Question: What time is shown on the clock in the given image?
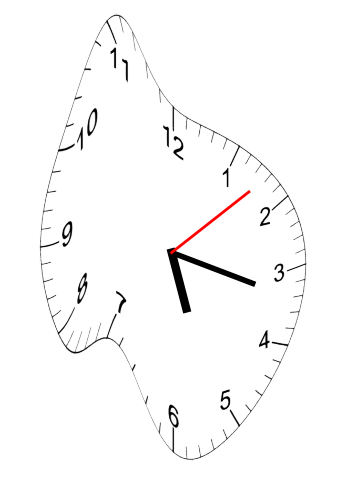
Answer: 05:17:08